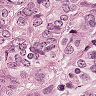
Metastatic tissue present: yes